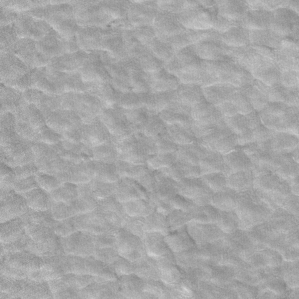
Label: frost